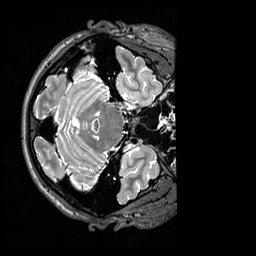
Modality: T2w
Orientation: axial
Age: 21
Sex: male
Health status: healthy
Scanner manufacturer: siemens
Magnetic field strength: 3 T
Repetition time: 3.2 s
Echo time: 0.568 s